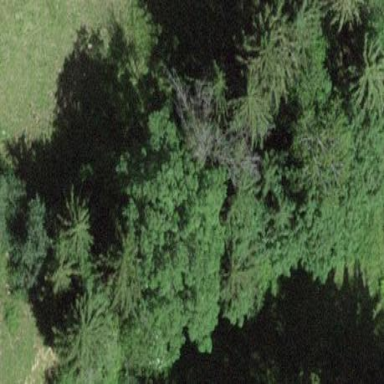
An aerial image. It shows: Forest with mix of leaf types.